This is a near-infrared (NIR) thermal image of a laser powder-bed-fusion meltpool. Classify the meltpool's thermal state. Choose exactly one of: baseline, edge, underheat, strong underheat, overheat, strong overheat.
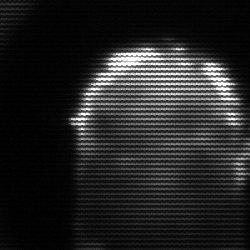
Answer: baseline